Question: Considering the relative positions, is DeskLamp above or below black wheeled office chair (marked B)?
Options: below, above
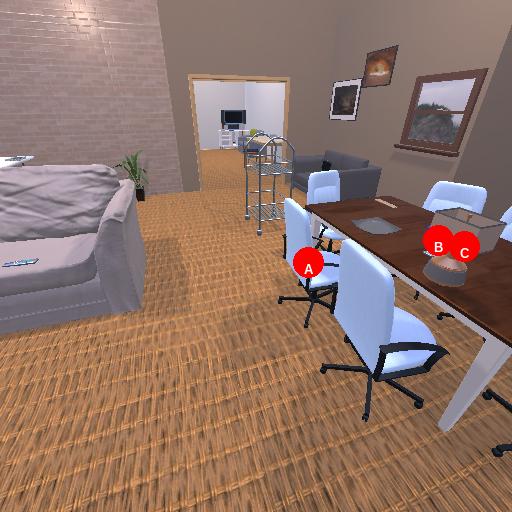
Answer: below